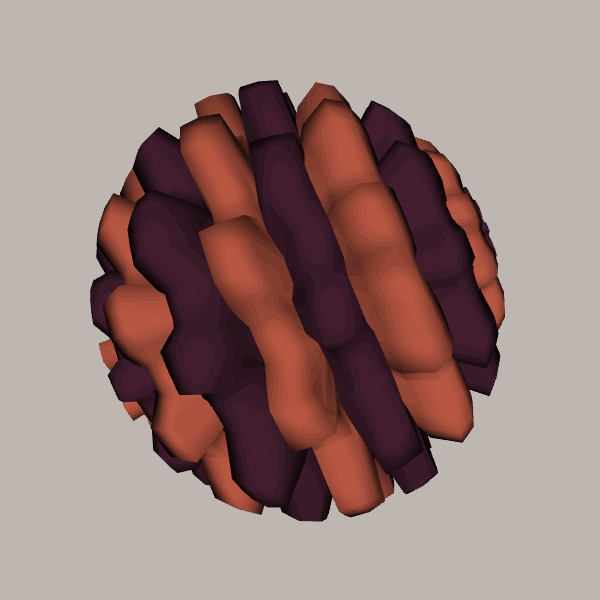
Background: light